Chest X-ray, AP view. Patient: 34 years old, sex F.
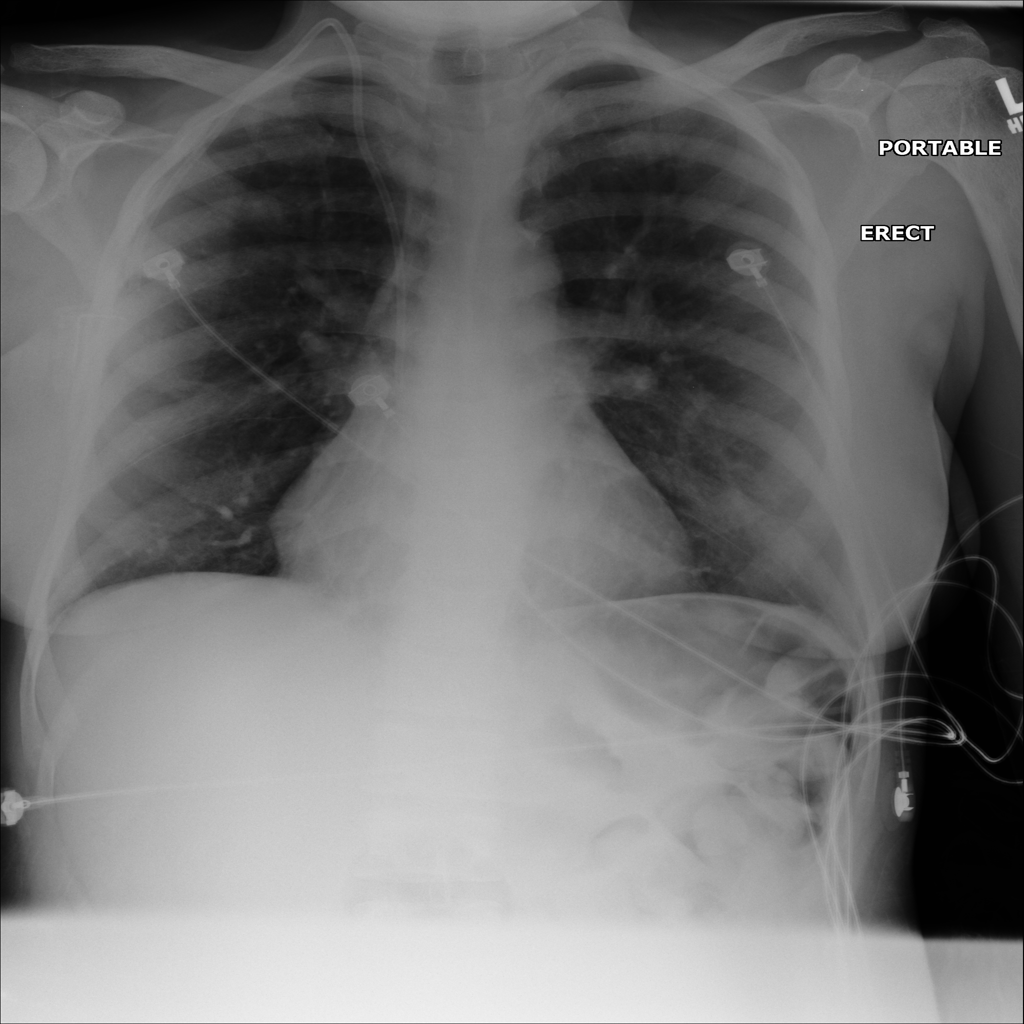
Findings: No Finding